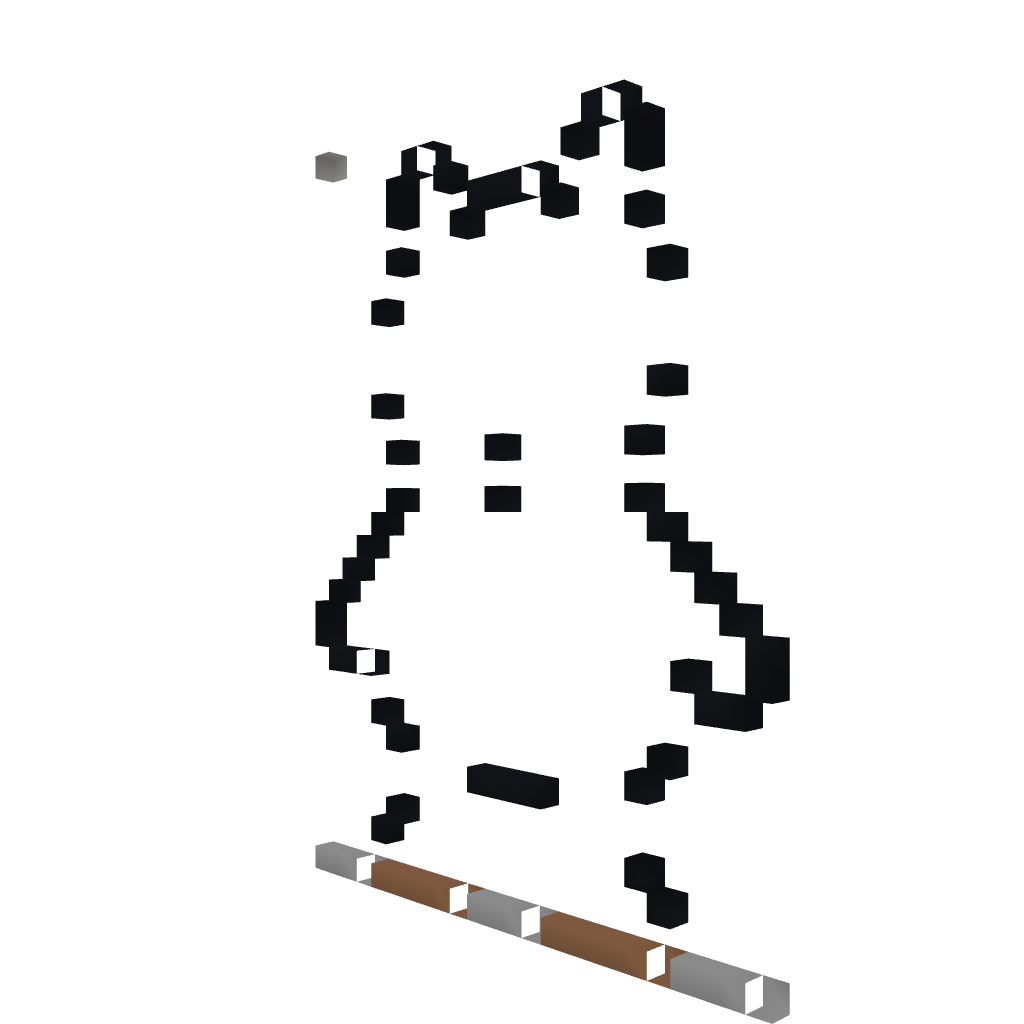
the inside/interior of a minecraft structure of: Monobear